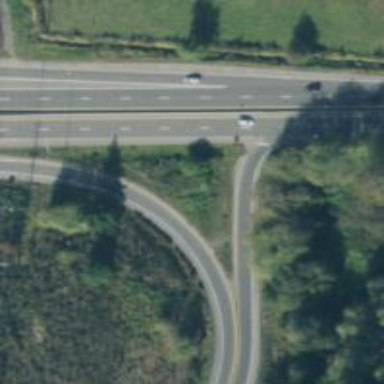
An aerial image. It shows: Trunk link highway.